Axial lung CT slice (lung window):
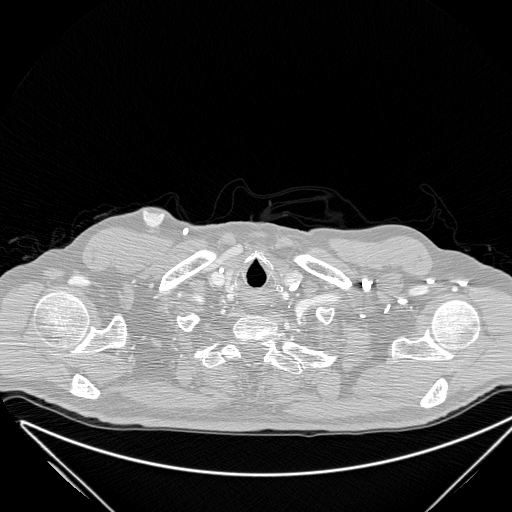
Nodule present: no